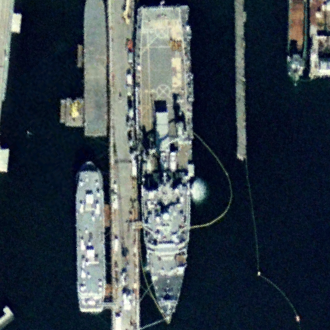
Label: combat